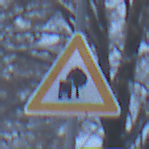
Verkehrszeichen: UnzureichendesLichtraumprofil
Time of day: Midday
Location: Outdoor (Nature)
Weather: Overcast
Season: Winter
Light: Natural